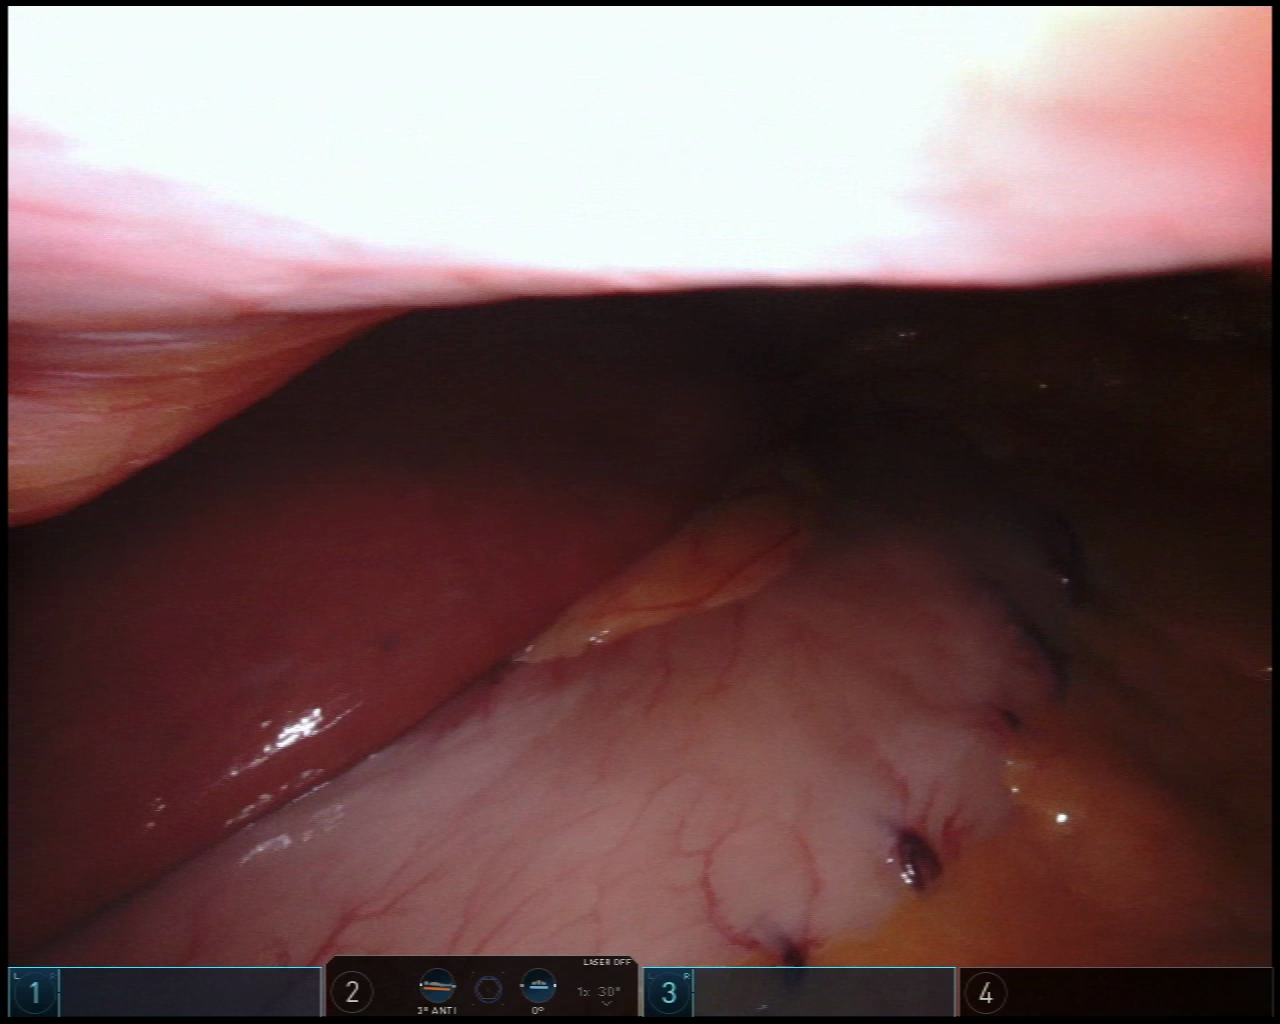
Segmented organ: liver
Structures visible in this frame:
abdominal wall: yes
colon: no
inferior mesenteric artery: no
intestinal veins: no
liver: yes
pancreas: no
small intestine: no
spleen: no
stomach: yes
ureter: no
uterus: no
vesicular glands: no